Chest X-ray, AP view. Patient: 58 years old, sex M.
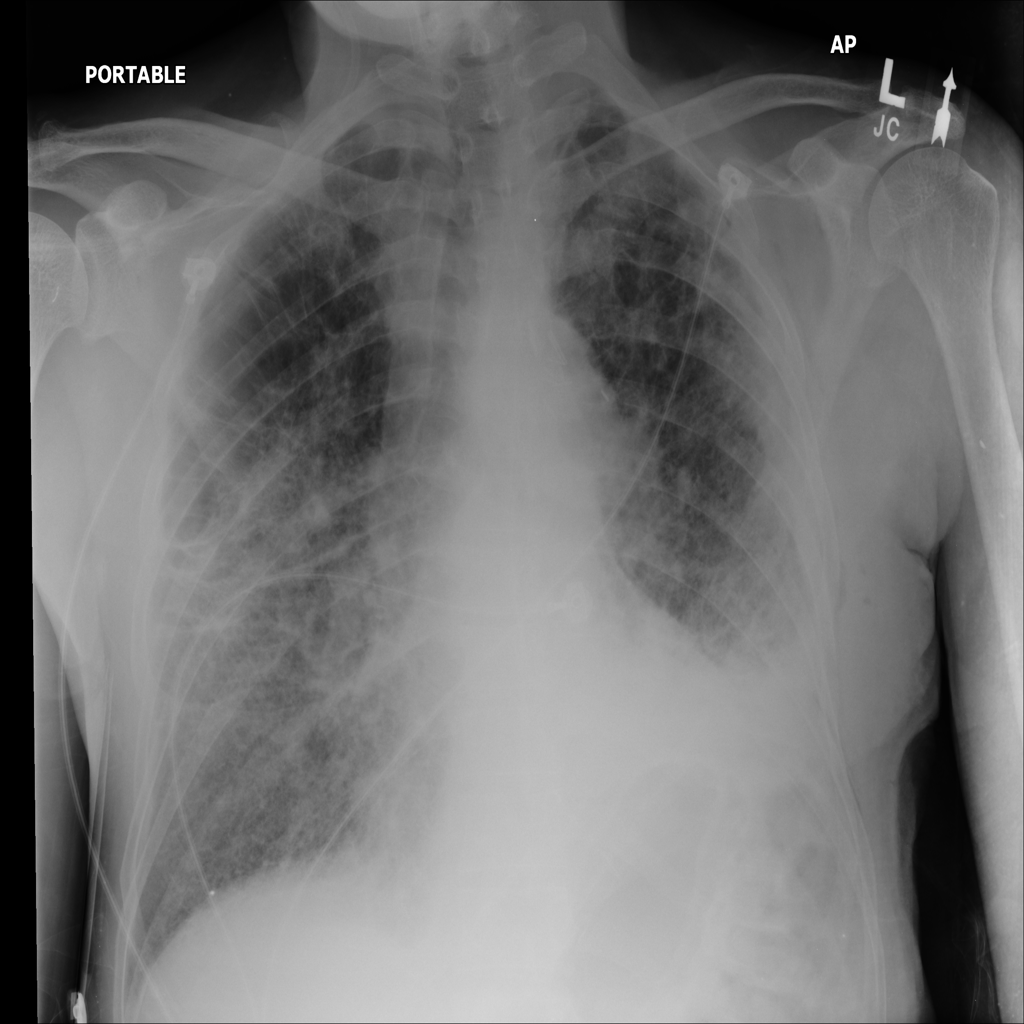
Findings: Emphysema